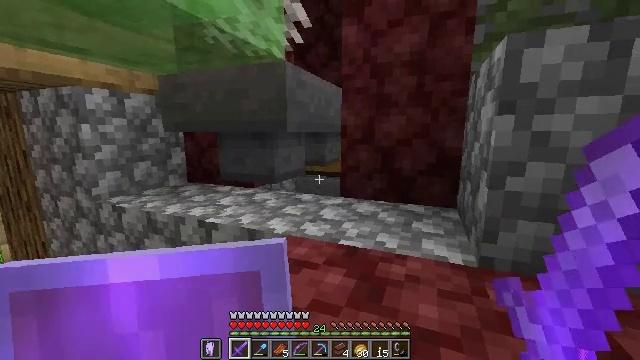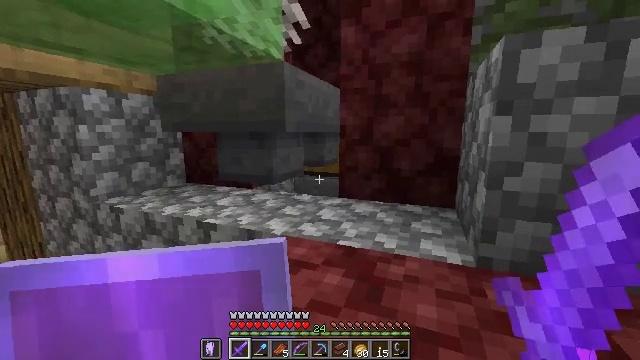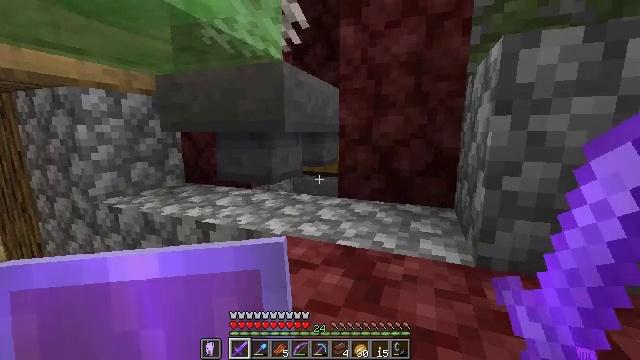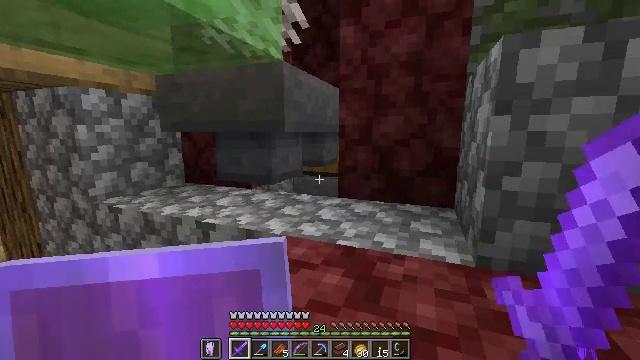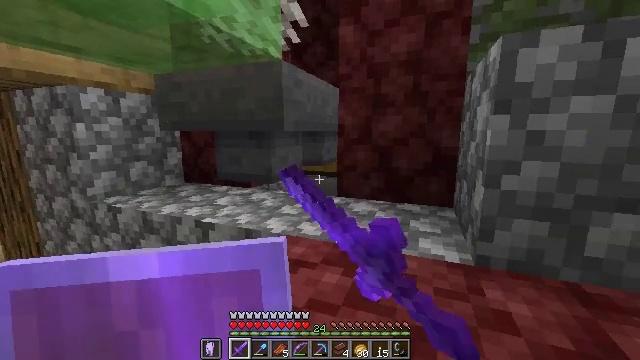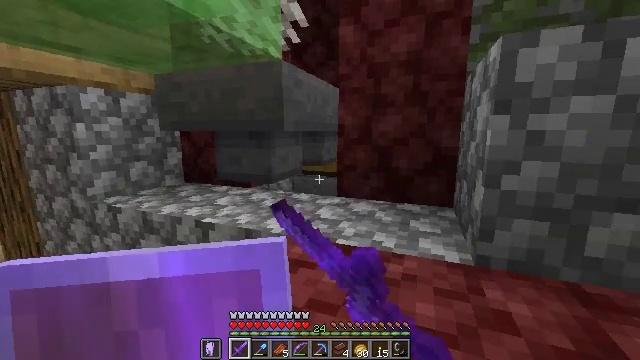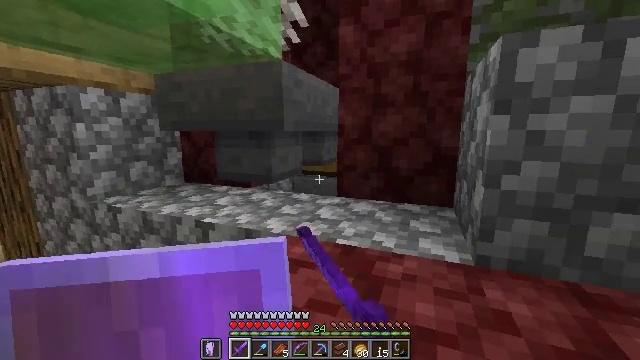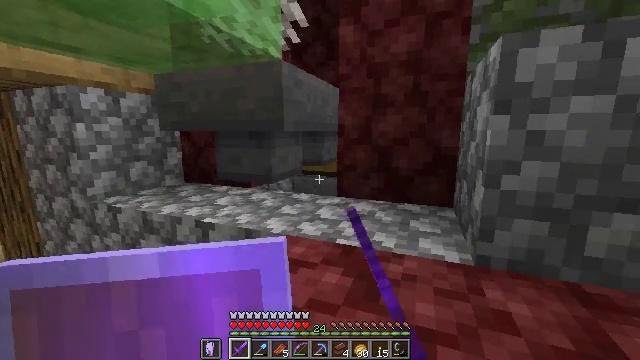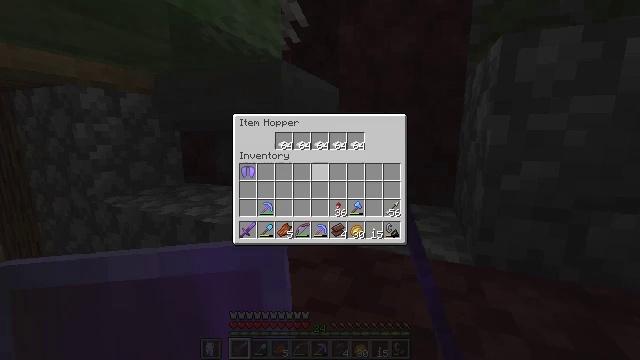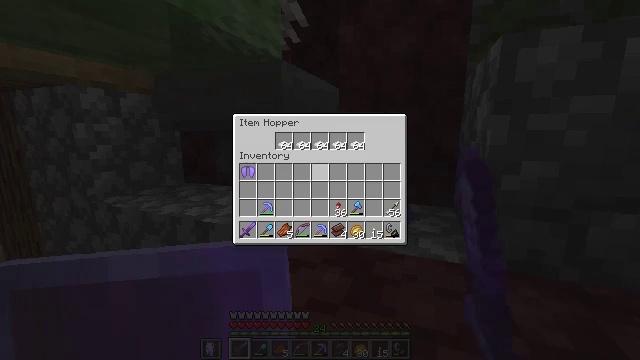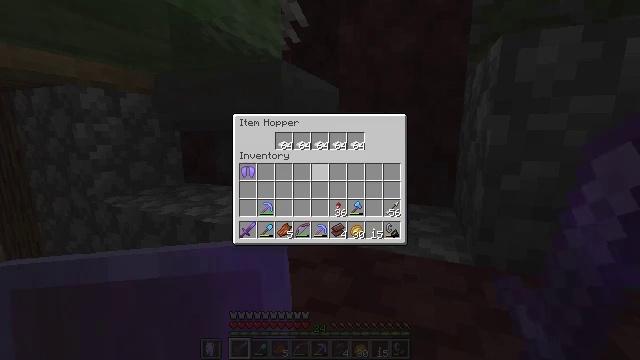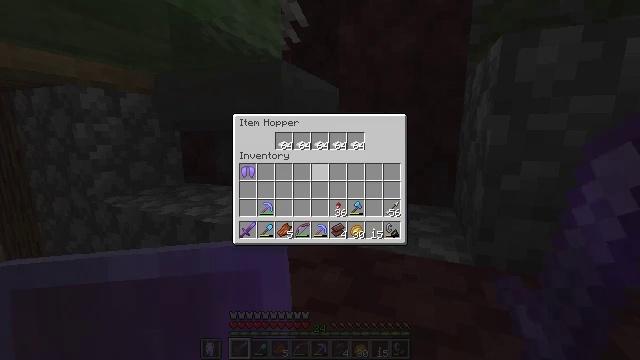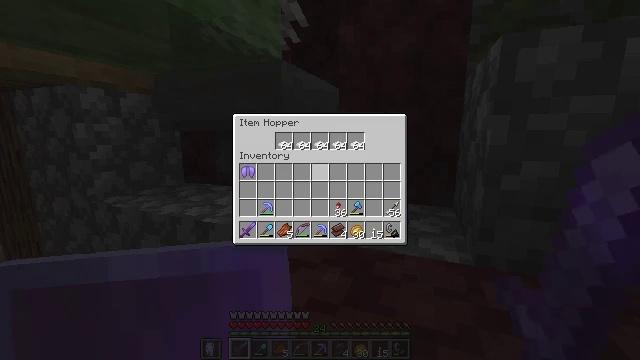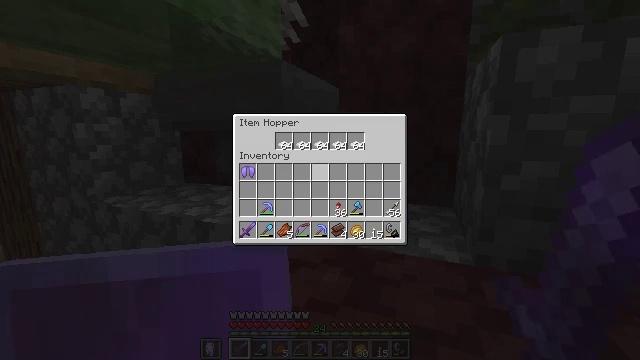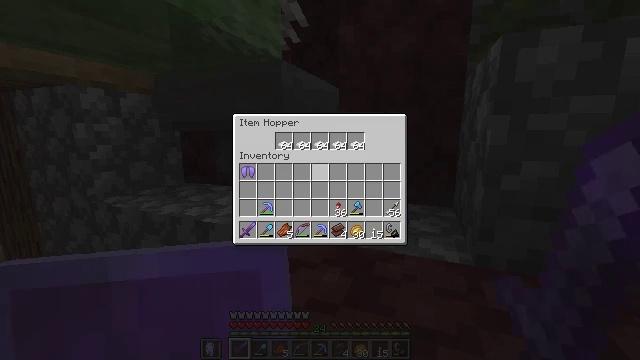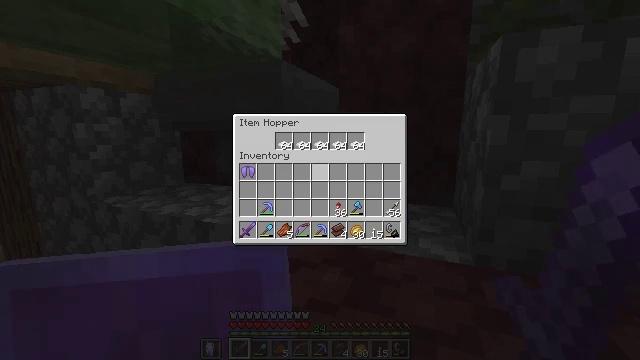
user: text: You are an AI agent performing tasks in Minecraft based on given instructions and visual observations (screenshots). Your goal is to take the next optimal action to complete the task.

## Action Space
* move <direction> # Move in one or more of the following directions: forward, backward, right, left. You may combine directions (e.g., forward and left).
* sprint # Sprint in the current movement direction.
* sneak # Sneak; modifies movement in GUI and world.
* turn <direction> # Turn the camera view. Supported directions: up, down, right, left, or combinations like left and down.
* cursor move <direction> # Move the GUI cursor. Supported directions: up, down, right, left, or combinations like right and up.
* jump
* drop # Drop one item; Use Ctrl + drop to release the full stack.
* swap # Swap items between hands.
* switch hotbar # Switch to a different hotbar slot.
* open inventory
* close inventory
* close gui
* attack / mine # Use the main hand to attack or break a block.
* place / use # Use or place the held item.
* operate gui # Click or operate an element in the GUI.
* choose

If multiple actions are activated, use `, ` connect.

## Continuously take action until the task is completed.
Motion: motion action
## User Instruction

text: Combine materials to craft a netherite ingot.
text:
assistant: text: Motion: no_op
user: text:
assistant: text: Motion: no_op
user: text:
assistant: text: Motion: use / place
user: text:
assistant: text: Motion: use / place
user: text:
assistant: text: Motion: use / place
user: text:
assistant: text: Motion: no_op
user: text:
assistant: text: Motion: no_op
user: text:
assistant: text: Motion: open gui
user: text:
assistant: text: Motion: no_op
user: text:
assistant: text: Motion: no_op
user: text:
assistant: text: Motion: no_op
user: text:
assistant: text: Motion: no_op
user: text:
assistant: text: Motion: no_op
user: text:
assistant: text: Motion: no_op
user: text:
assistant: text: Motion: no_op
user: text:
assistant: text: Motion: no_op
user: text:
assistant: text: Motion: no_op
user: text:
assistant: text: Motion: no_op
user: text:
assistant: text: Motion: no_op
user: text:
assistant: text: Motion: no_op
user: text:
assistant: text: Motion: no_op
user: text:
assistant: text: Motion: no_op
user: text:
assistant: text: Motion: no_op
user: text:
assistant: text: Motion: no_op
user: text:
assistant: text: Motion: no_op
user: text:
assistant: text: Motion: no_op
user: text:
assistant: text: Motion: no_op
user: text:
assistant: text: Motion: no_op
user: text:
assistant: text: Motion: no_op
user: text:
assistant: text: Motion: close gui